Question: I have a fresh AWS account with no certificates connected to it.
This is what it looks like when I try to request a certificate for a domain through the Amazon Certificate Manager:

Trying the 'aws acm request-certificate' command from the command line gives me:
'''
An error occurred (LimitExceededException) when calling the
RequestCertificate operation: Cannot request more certificates in this account.
Contact Customer Service for details
'''
The <URL> mention limits, but I have no certificates so I shouldn't have exceeded it.
<URL>
Any ideas what the problem might be?
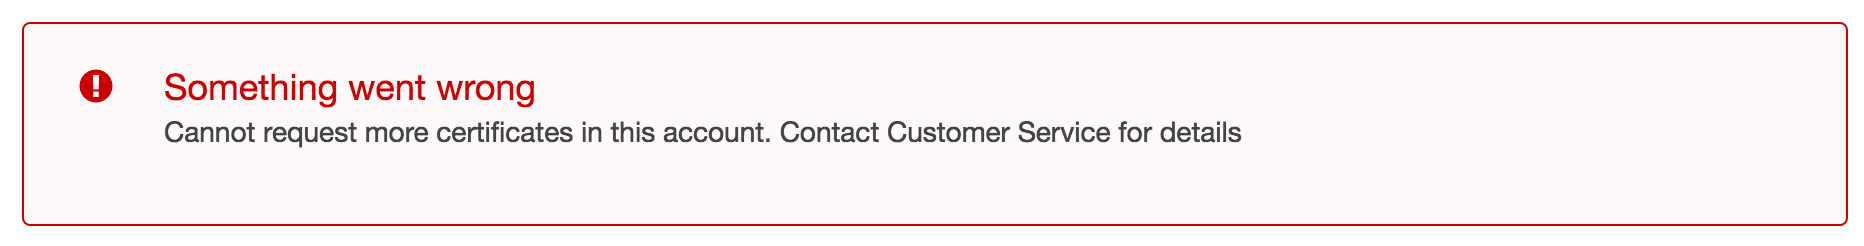
Answer: This was solved by AWS support, not sure what the actual issue was.